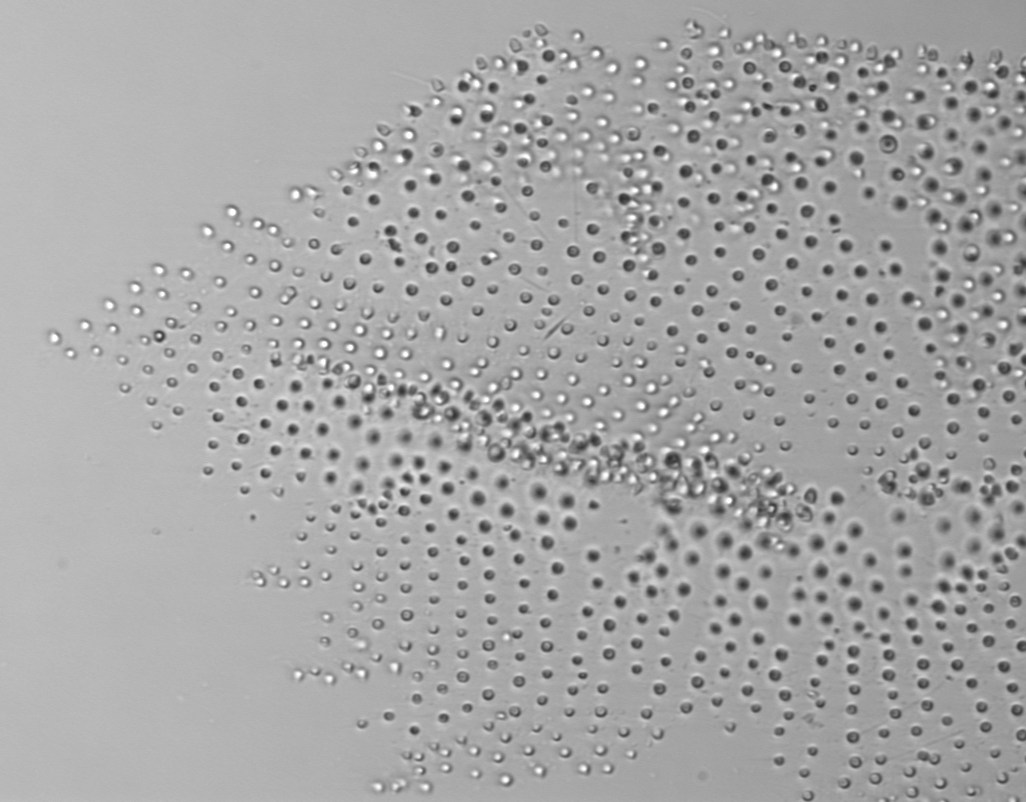
Label: Parvicorbicula_socialis